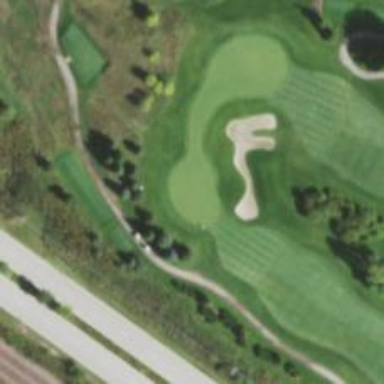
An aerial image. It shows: View of golf hole.